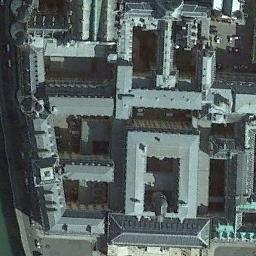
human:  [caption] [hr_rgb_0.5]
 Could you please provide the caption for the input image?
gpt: There are many buildings of different shapes in the palace .

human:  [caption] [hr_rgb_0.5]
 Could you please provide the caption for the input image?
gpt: The palace is surrounded by trees .

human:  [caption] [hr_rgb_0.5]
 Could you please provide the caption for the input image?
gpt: The green palace has some courtyards .

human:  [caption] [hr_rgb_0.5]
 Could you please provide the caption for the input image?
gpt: The palace is on the open place next to some buildings .

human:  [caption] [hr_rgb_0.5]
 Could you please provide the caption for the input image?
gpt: A palace with light-blue roofs and walls .